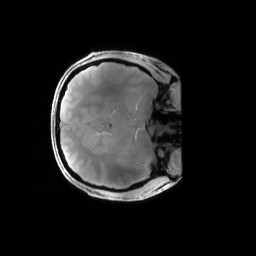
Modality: PDw
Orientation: axial
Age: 27
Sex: male
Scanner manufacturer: siemens
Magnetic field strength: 6.98 T
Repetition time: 1.3 s
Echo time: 0.00231 s